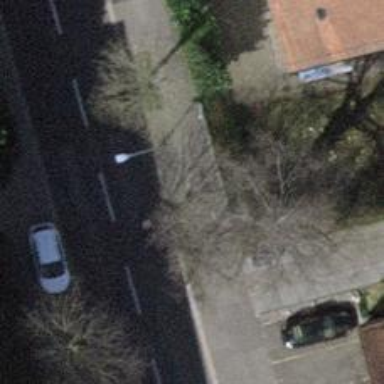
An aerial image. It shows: Avenue lined with trees.